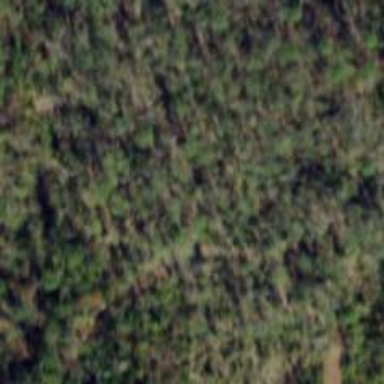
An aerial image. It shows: Mixed woodland area with various types of leaves.